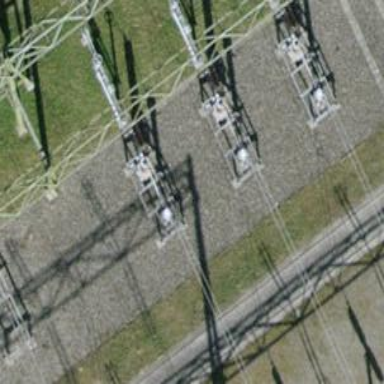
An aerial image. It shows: Insulator used in power systems.